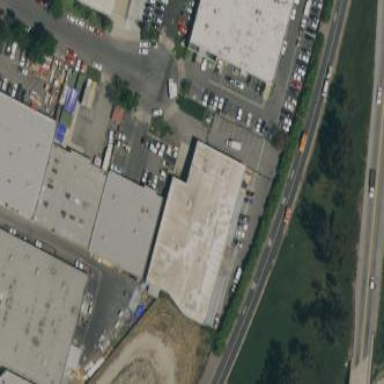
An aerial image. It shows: Warehouse.